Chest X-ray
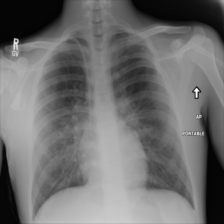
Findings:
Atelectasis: negative
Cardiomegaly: negative
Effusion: negative
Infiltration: negative
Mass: negative
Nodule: negative
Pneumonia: negative
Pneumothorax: negative
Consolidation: negative
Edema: negative
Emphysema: negative
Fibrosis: negative
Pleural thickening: negative
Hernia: negative